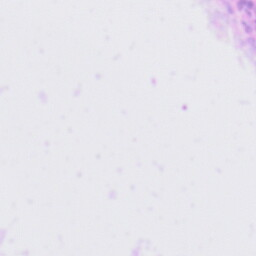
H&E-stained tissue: Tonsil